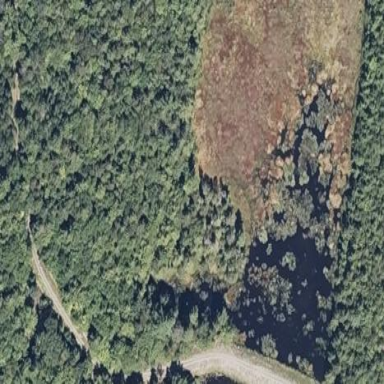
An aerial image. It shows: Swampy wetland area.